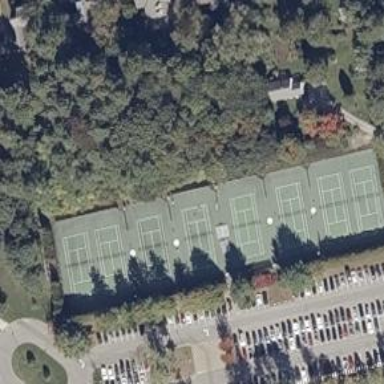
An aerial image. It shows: Tennis court in leisure pitch.